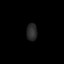
Tissue: prostate
Cell type: Endothelial cells
Senescence score: 0.6897
Nuclear area (px): 180
Mean DAPI intensity: 41.661